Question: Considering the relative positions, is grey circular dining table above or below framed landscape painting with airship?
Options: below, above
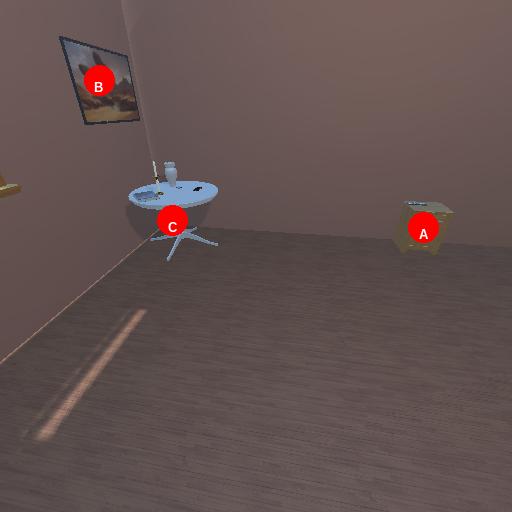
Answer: below